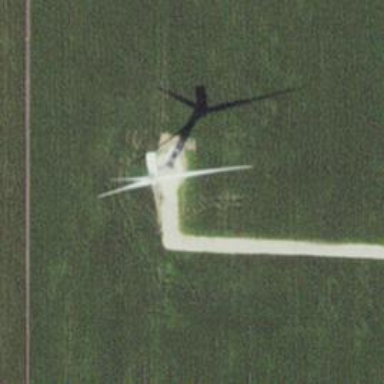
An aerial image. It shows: Wind generator in the form of horizontal axis wind turbine.